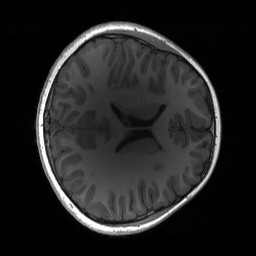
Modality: T1w
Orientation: axial
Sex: male
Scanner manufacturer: siemens
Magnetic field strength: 3 T
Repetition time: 1.9 s
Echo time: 0.00243 s